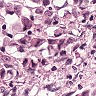
Metastatic tissue present: yes